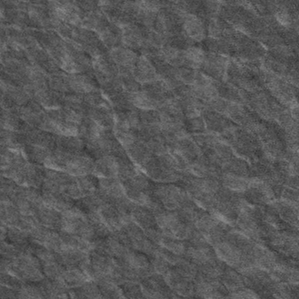
Label: frost